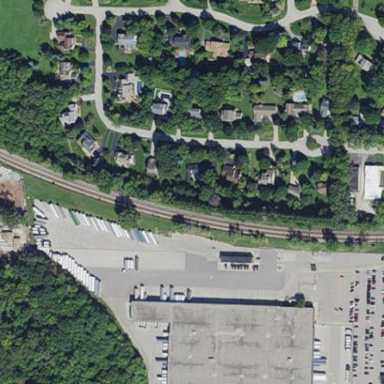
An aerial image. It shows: Industrial area designated as depot.